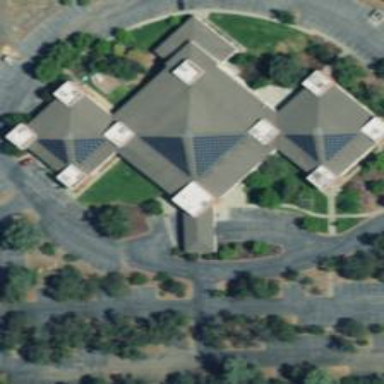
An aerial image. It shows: Building serving as place of worship.